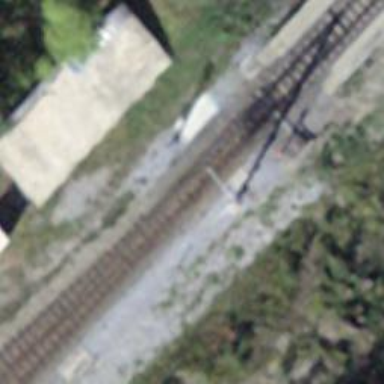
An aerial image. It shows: Narrow-gauge railway track with one electrified contact line.